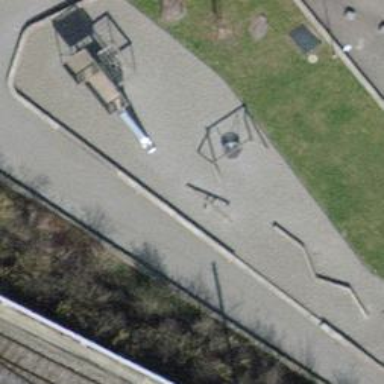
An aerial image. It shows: Playground featuring seesaw.